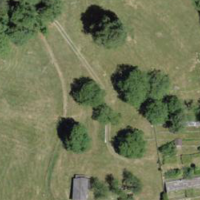
EUNIS habitat code: 41
Species observed at this site:
Juglans regia